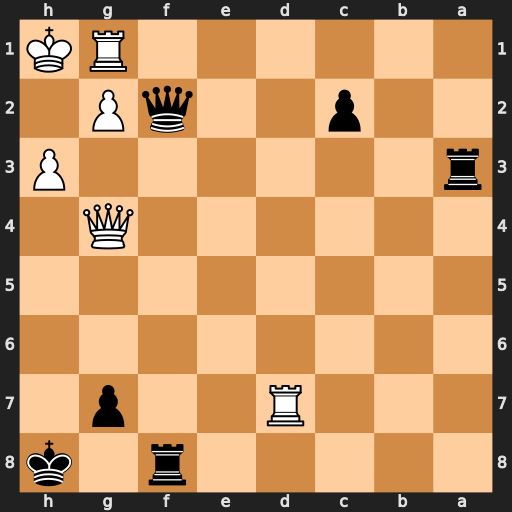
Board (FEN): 5r1k/3R2p1/8/8/6Q1/r6P/2p2qP1/6RK
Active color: b
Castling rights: -
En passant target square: -
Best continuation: Qxg1+ Kxg1 c1=Q+